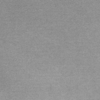
Label: dusty